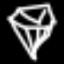
Label: diamond